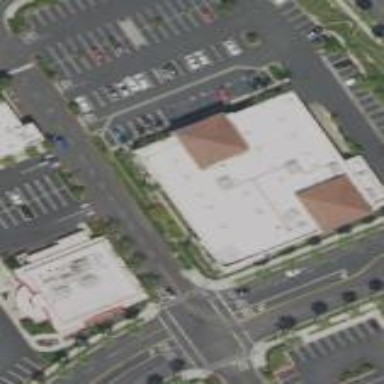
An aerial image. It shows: Retail building housing variety store.